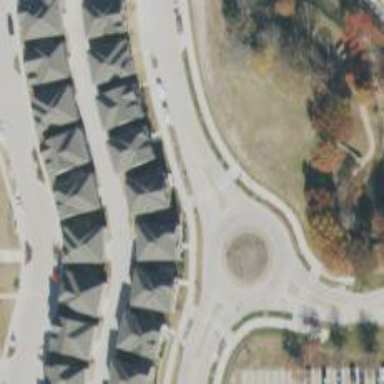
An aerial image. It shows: Residential road that intersects with roundabout.